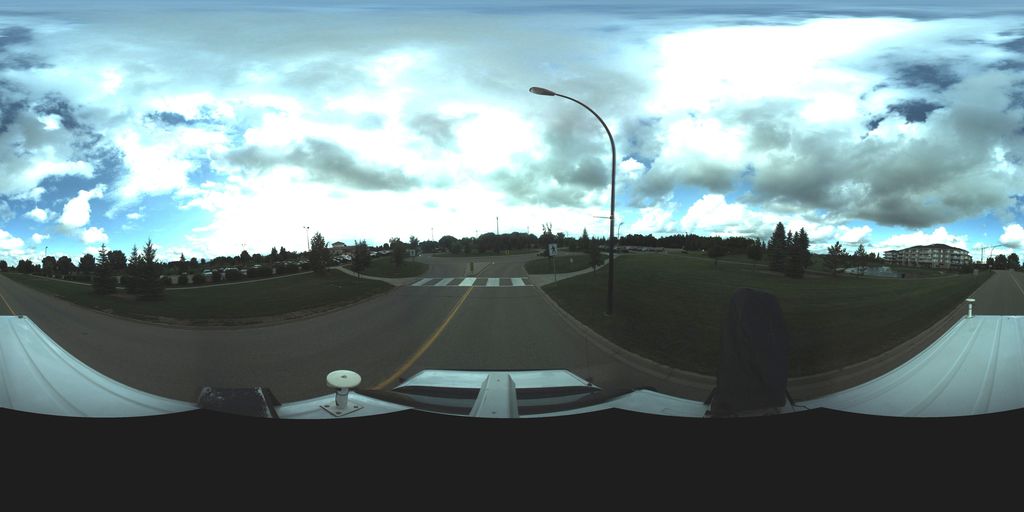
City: saskatoon